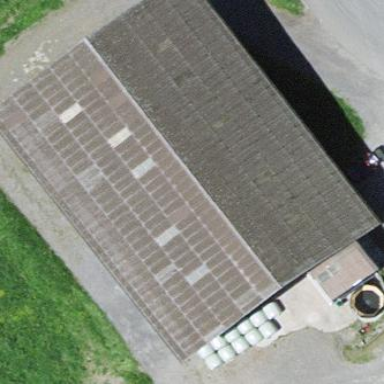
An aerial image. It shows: Farm auxiliary building.